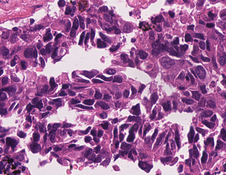
Tumor epithelial tissue: yes
Tumor-associated stroma tissue: no
Normal tissue: no